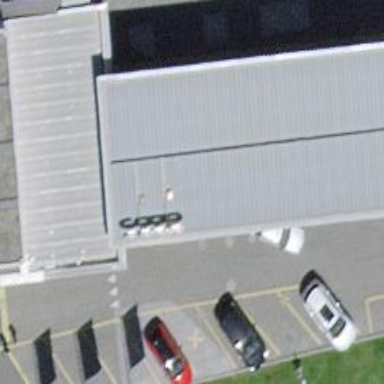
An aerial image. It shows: View of roof of building.